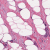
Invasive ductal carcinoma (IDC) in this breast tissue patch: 1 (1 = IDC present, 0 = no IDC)